Field crop: tomato
Growth stage: 1
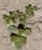
Species: portulaca